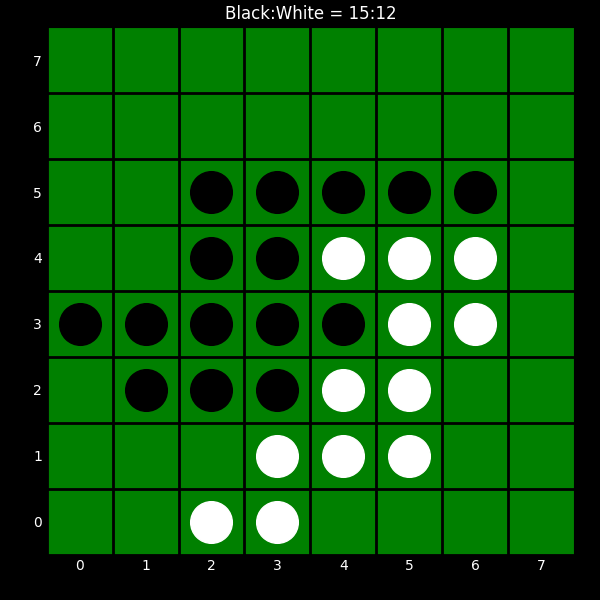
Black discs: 15
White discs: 12